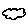
Label: cloud